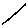
Label: line